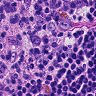
Metastatic tissue present: no